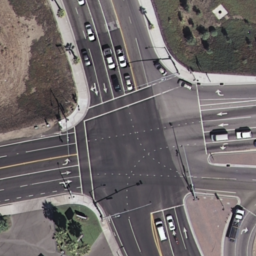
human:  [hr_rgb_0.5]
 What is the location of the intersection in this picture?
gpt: center